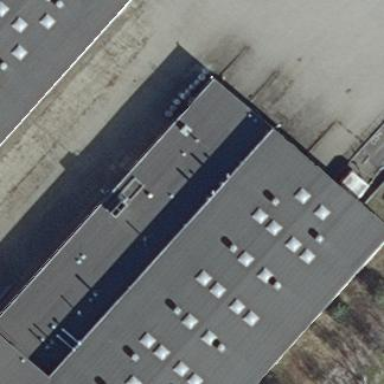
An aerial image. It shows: Industrial building.